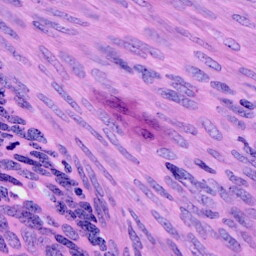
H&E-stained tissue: Cervix